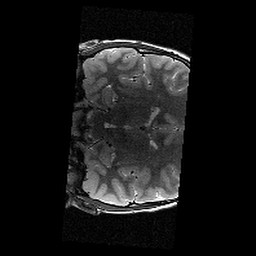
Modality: T2w
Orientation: coronal
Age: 13
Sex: male
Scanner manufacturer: siemens
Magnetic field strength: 3 T
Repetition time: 9.23 s
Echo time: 0.067 s